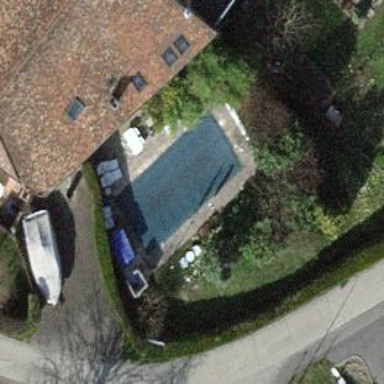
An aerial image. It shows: Outdoor swimming pool in leisure land.